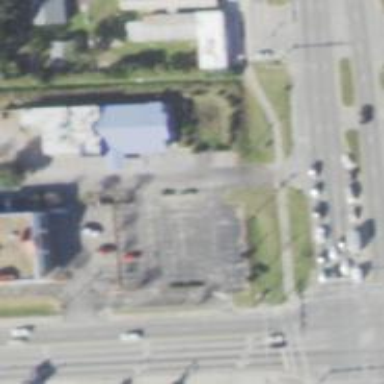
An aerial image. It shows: Parking space is available.